Question: I have created Tree with more than 1 column using TreeColumn. Right now what I want to achieve is to create border cell for the cell item in Tree. Here is my implementation now:

Anyone know?
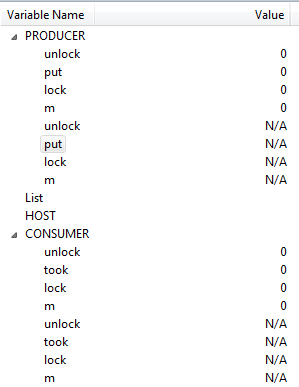
Answer: Do you mean tree.setLinesVisible(true); ?